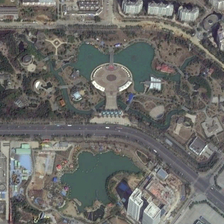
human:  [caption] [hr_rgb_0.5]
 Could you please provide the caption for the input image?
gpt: there are two parks in two blocks  with residential nearby .